Question: I have Mac OS X Yosemite 10.10.1 (14B25).
I have some problems with compiling the code. Here it is:
'''
#include <stdio.h>
#include <mpi.h>
#define n 3
#define repeats 1
double abs(double item)
{
return (item > 0) ? item : -item;
}
int swap_raws (double **a, int p, int q)
{
if (p >= 0 && p < n && q >= 0 && q < n)
{
if (p == q)
return 0;
for (int i = 0; i < n; i++)
{
double temp = a[p][i];
a[p][i] = a[q][i];
a[q][i] = temp;
}
return 0;
}
else
return -1;
}
double f_column (int rank, int size, double *least)
{
double t1, t2, tbeg, tend, each_least = 1, least0;
int map[n];
double **a = malloc (sizeof (*a) * n);
int i, j, k;
for (i = 0; i < n; i++)
a[i] = malloc (sizeof (*a[i]) * n);
if (rank == 0)
for (i = 0; i < n; i++)
for (j = 0; j < n; j++)
a[i][j] = 1.0 / (i + j + 1);
MPI_Bcast (a, n * n, MPI_DOUBLE, 0, MPI_COMM_WORLD);
for (i = 0; i < n; i++)
map[i] = i % size;
MPI_Barrier (MPI_COMM_WORLD);
t1 = MPI_Wtime ();
for (k = 0; k < n - 1; k++)
{
double max = abs (a[k][k]);
int column = k;
for (j = k + 1; j < n; j++)
{
double absv = abs (a[k][j]);
if (absv > max)
{
max = absv;
column = j;
}
}
if (map[k] == rank && column != k && swap_raws (a, k, column))
{
printf("ERROR SWAPPING %d and %d columns
", k, column);
return -1;
}
MPI_Bcast (&a[k], n, MPI_DOUBLE, map[k], MPI_COMM_WORLD);
MPI_Bcast (&a[column], n, MPI_DOUBLE, map[k], MPI_COMM_WORLD);
if (map[k] == rank)
for (i = k + 1; i < n; i++)
a[k][i] /= a[k][k];
MPI_Barrier (MPI_COMM_WORLD);
MPI_Bcast (&a[k][k+1], n - k - 1, MPI_DOUBLE, map[k], MPI_COMM_WORLD);
for (i = k + 1; i < n; i++)
if (map[i] == rank)
for (j = k + 1; j < n; j++)
a[j][i] -= a[j][k] * a[i][j];
}
t2 = MPI_Wtime ();
for (i = 0; i < n; i++)
if (map[i] == rank)
for (j = 0; j < n; j++)
{
double absv = abs (a[i][j]);
if (each_least > absv)
each_least = absv;
//printf ("a[%d][%d] = %lg
", j, i, a[i][j]);
}
MPI_Reduce (&each_least, &least0, 1, MPI_DOUBLE, MPI_MIN, 0, MPI_COMM_WORLD);
MPI_Reduce (&t1, &tbeg, 1, MPI_DOUBLE, MPI_MIN, 0, MPI_COMM_WORLD);
MPI_Reduce (&t2, &tend, 1, MPI_DOUBLE, MPI_MAX, 0, MPI_COMM_WORLD);
for (i = 0; i < n; i++)
free (a[i]);
free (a);
if (rank == 0)
{
*least = least0;
return (tend - tbeg);
}
}
int main (int argc, char *argv[])
{
int rank, size;
double min, max, aver, least;
if (n == 0)
return 0;
MPI_Init (&argc, &argv);
MPI_Comm_rank (MPI_COMM_WORLD, &rank);
MPI_Comm_size (MPI_COMM_WORLD, &size);
// It works!
//double try = f_column_non_parallel (rank, size, &least);
double try = f_column (rank, size, &least);
aver = max = min = try;
for (int i = 1; i < repeats; i++)
{
//double try = f_column_non_parallel (rank, size, &least);
double try = f_column (rank, size, &least);
if (try < min)
min = try;
else if (try > max)
max = try;
aver += try;
}
aver /= repeats;
MPI_Finalize ();
if (rank == 0)
printf("N: %d
MIN: %f
MAX: %f
AVER: %f
LEAST: %lg
", size, min, max, aver, least);
return 0;
}
'''
I have the Gilbert matrix. a(i)(j) = 1 / (i + j + 1) for i,j from 0 to n
This code should find LU decomposition using MPI in order to do it in the parallel way.
The first one process initialises the array and then broadcasts it to other processes.
Then I find the maximum in the raw and swap that columns. Then I would like to broadcast that data to every process, i.e. using 'MPI_Barrier (MPI_COMM_WORLD);' but it says:

So, I don't know what's happened and how I can fix that problem. The same variant of the program runs without using processes and non-parallel version but doesn't work here.
If you find the solution, the example should work like that (I was calculating it by myself, you can check it too, but I can admit it's true). The matrix (here j and i vertically and horizontally respectively, it works in not such a convenient way for people but you should take it):
'''
1 1/2 1/3 1 1/2 1/3 1 1/2 1/3 |1 1/2 1/3 |
1/2 1/3 1/4 -> 1/2 1/12 1/12 -> 1/2 1/12 1 -> |1/2 1/12 1/12 | <- answer
1/3 1/4 1/5 1/3 1/12 4/45 1/3 1/12 1/180 |1/3 1 1/180|
'''
The source matrix so:
'''
|1 0 0| |1 1/2 1/3 | |1 1/2 1/3|
A = |1/2 1 0| * |0 1/12 1/12 | = |1/2 1/3 1/4|
|1/3 1 1| |0 0 1/180| |1/3 1/4 1/5|
'''
Can you help me to find out made mistake? Thank you in advance :)
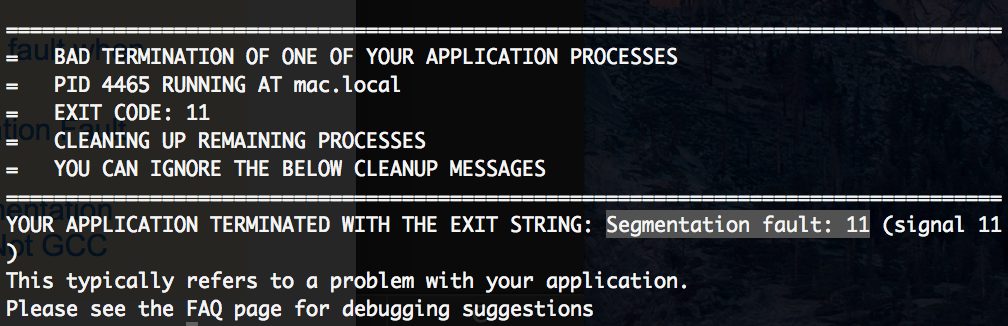
Answer: Your program has a bug in the following part of the code:
'''
double **a = malloc (sizeof (*a) * n);
[...snip...]
MPI_Bcast (a, n * n, MPI_DOUBLE, 0, MPI_COMM_WORLD);
'''
You are allocating 'n' pointers in "a", not an 'n * n' array. So when you do an 'n * n' size MPI_Bcast of "a", you are asking MPI to transfer from garbage memory locations that is not allocated. This is causing MPI to segfault.
You can change "a" to simply "double *" instead of "double **" and allocate 'n * n' doubles in there to fix this issue.